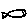
Label: fish